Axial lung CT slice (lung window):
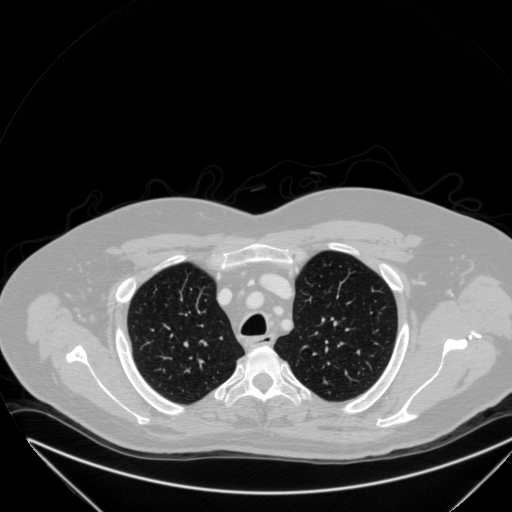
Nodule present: no